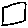
Label: square